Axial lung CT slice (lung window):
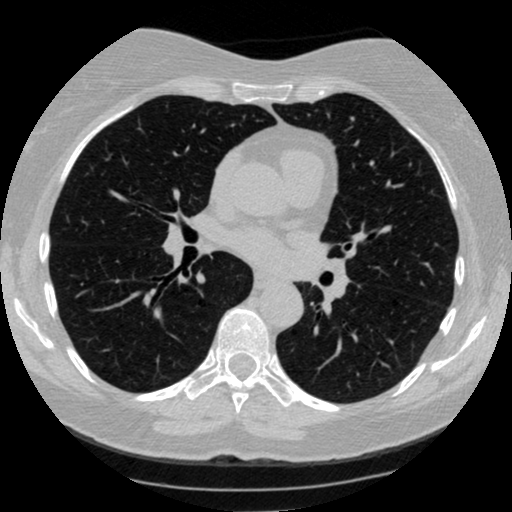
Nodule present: no